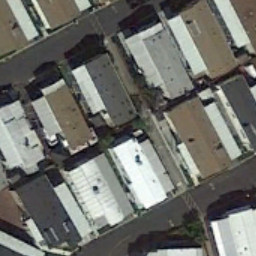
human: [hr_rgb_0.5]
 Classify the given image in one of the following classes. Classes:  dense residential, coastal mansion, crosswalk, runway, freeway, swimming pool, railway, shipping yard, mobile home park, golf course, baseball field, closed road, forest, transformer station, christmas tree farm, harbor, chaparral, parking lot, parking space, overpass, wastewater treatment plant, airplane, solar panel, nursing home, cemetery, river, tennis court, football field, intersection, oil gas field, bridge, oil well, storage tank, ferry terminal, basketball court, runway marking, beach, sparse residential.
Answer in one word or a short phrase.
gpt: mobile home park